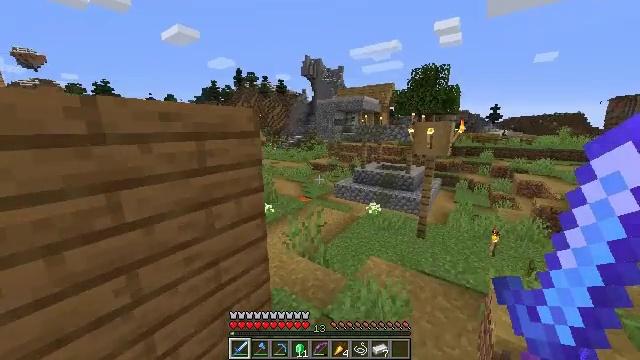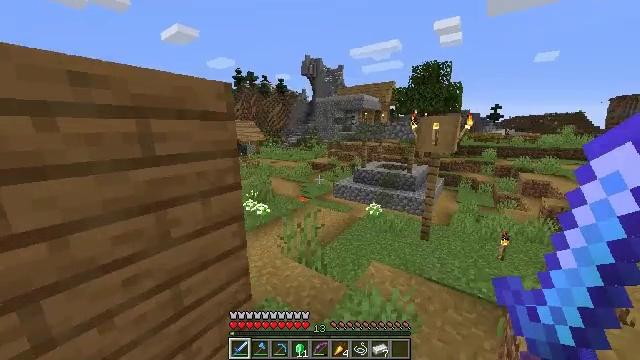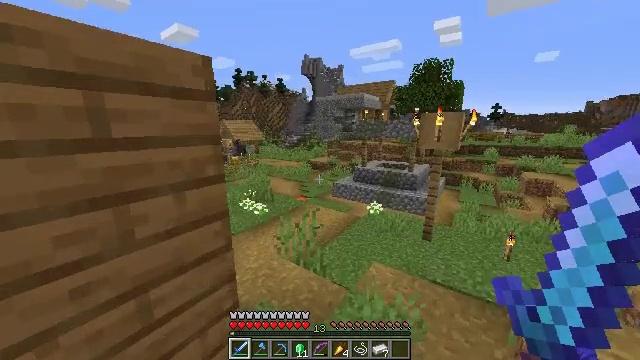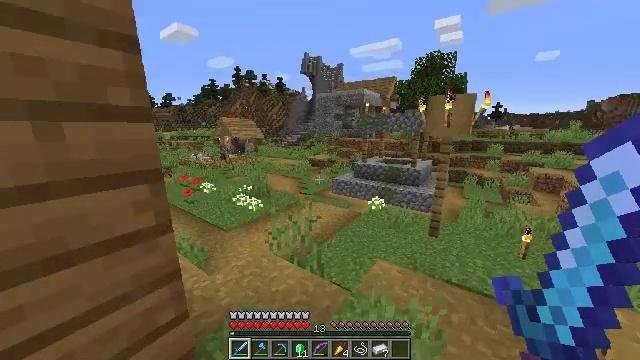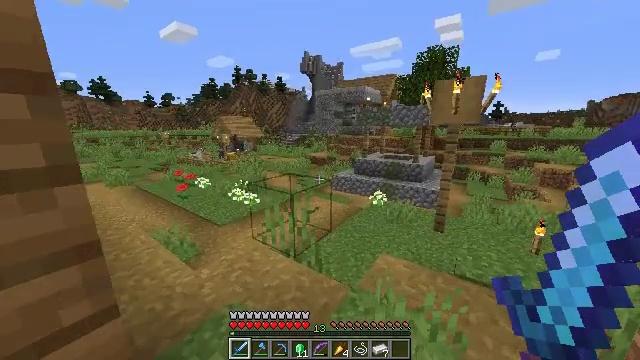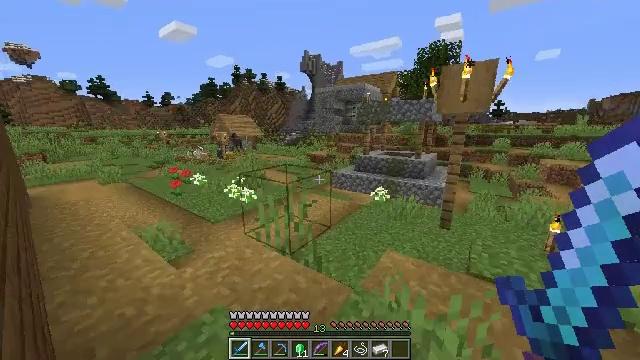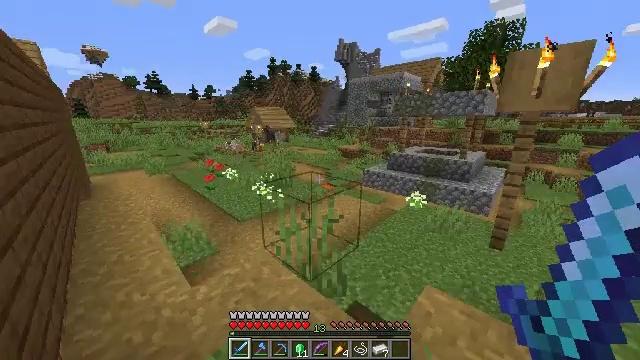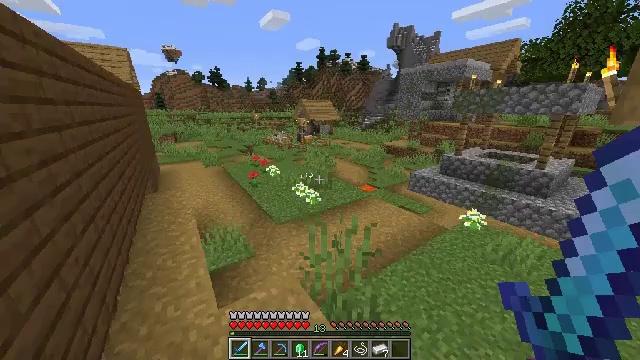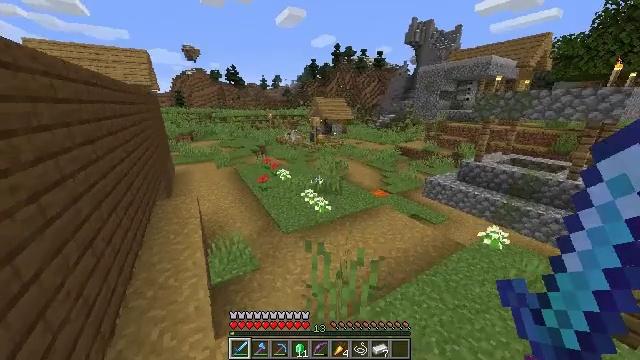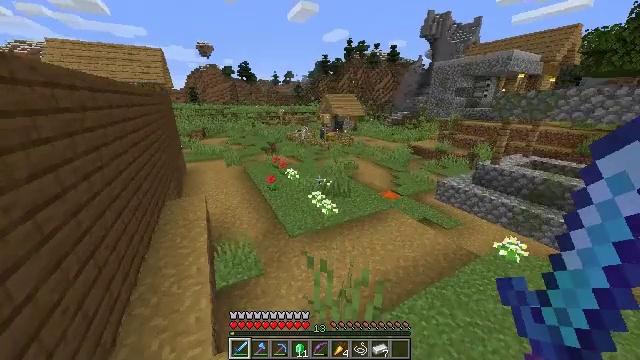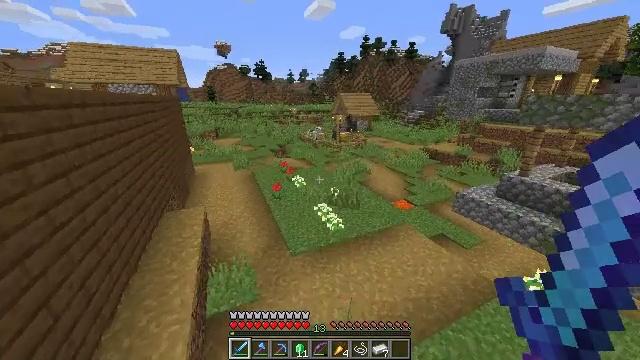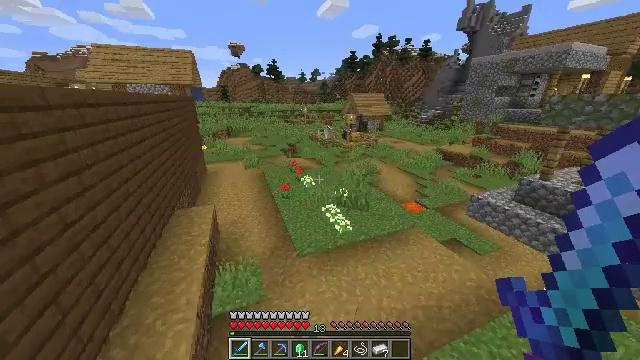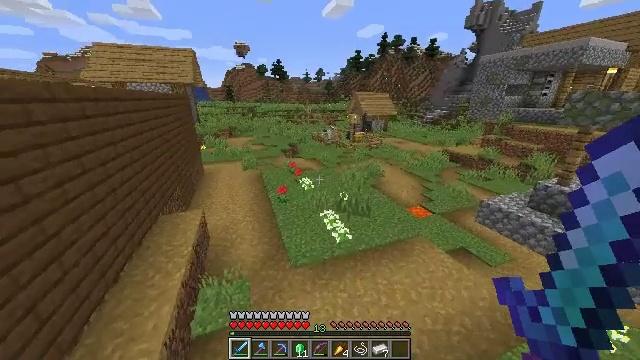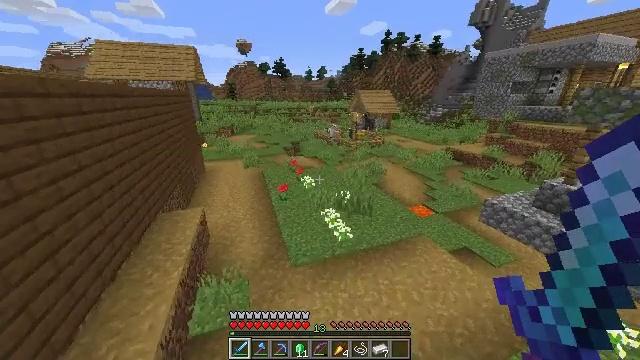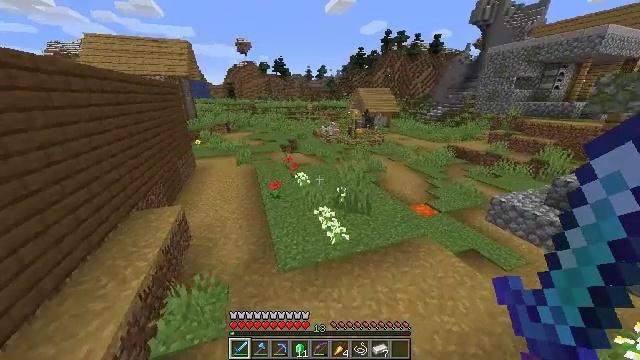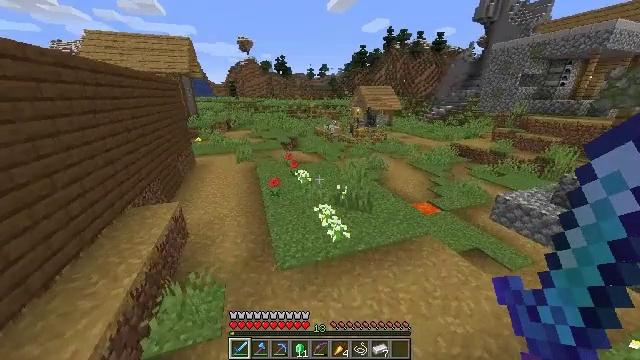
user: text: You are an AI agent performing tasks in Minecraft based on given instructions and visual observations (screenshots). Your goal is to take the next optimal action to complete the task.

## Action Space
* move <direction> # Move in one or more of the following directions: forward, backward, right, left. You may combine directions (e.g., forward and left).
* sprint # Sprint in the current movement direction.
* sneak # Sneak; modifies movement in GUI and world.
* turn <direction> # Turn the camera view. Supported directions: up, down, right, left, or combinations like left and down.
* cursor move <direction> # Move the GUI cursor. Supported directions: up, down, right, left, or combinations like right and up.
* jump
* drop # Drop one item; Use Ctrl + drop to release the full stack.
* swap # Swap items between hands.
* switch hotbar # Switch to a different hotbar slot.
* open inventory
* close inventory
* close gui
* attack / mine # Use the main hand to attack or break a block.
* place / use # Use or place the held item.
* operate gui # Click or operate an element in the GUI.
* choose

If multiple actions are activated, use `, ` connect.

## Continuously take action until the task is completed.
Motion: motion action
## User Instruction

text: Mine a hay block from the field.
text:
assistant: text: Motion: move forward, sprint, jump
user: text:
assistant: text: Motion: move forward, sprint, jump
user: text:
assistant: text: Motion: move forward, sprint, jump
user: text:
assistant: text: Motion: move forward, sprint, jump
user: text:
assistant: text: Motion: move forward, sprint, jump
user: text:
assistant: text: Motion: move forward, sprint, turn left and down, jump
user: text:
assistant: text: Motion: move forward, sprint, turn left and down, jump
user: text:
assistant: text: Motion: move forward, sprint, turn left, jump
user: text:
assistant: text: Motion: move forward, sprint, turn left and down, jump
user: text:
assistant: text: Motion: move forward, sprint, turn left, jump
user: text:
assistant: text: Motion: move forward, sprint, turn left, jump
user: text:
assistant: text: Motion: move forward, sprint, turn left, jump
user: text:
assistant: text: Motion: move forward, sprint, jump
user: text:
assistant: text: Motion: move forward, sprint, jump
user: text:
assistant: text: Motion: move forward, sprint, jump
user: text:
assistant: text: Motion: move forward, sprint, jump
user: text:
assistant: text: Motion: move forward, sprint, jump
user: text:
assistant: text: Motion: move forward, sprint, jump
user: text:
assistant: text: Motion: move forward, sprint, jump
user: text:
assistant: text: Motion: move forward, sprint, jump
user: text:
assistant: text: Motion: move forward, sprint, jump
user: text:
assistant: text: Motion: move forward, sprint, jump
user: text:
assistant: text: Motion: move forward, sprint, jump
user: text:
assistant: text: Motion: move forward, sprint, jump
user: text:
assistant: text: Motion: move forward, sprint, jump
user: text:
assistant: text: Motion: move forward, sprint, jump
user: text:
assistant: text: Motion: move forward, sprint, jump
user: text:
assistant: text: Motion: move forward, sprint, jump
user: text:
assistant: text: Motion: move forward, sprint, jump
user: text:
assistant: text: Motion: move forward, sprint, jump